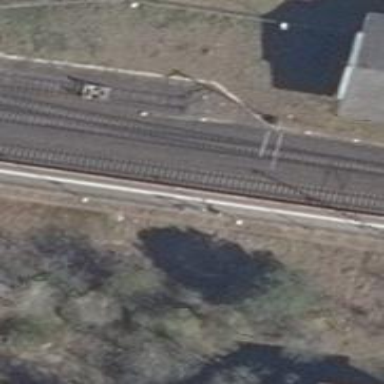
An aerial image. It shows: Railway switch with the turnout pointing to the right.